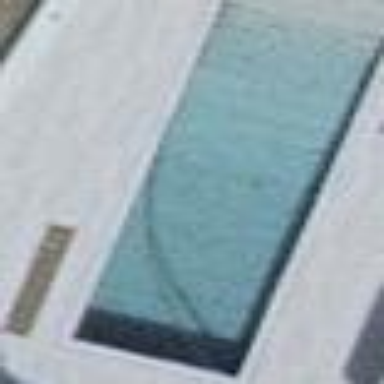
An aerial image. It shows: Swimming pool located in leisure land.